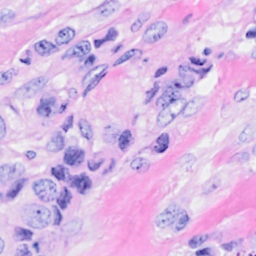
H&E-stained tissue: Breast